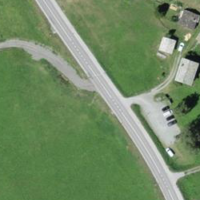
EUNIS habitat code: 24
Species observed at this site:
Phyteuma orbiculare